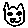
Label: cat